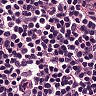
Metastatic tissue present: no